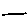
Label: line